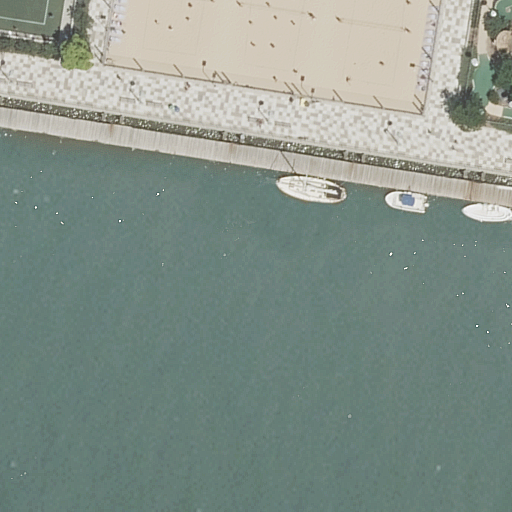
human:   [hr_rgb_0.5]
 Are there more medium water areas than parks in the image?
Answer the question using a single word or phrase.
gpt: no

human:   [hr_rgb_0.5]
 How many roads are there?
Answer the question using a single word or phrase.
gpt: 3

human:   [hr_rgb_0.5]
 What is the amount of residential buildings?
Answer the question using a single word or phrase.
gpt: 0

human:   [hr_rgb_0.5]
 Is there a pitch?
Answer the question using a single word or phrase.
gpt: yes

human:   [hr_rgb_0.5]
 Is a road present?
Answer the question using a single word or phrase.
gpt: yes

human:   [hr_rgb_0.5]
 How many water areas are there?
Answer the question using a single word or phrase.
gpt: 1

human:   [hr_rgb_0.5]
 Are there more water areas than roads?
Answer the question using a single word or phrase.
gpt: no

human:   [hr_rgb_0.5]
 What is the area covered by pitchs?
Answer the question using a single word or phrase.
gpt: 80m2

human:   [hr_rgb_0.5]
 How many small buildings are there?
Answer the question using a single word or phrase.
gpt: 0

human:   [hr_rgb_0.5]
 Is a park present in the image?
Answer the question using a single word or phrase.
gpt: yes

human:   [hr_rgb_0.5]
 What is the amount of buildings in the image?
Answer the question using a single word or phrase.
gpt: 0

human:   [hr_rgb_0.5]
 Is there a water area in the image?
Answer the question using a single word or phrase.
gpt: yes

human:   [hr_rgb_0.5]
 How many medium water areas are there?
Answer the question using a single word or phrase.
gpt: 0

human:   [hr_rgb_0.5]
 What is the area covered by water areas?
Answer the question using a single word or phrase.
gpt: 8015m2

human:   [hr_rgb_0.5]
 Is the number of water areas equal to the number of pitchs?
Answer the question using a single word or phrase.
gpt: yes

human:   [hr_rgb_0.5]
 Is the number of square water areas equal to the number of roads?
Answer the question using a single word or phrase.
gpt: no

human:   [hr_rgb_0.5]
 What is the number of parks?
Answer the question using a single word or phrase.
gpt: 1

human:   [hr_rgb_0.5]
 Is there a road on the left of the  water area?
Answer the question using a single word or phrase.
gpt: yes

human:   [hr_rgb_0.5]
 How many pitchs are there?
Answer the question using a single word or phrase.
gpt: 1

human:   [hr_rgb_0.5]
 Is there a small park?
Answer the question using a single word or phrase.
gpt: no

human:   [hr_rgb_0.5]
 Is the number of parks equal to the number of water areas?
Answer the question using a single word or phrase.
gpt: yes

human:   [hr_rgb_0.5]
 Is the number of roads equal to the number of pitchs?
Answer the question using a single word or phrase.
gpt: no

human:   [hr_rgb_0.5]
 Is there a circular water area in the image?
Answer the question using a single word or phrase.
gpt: no

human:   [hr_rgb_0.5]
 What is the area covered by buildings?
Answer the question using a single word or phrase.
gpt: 0m2

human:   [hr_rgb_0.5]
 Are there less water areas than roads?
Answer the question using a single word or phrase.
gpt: yes

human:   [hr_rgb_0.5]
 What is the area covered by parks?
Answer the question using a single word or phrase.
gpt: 5673m2

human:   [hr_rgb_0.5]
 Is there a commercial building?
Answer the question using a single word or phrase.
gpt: no

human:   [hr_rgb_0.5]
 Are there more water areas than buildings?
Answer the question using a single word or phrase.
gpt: yes

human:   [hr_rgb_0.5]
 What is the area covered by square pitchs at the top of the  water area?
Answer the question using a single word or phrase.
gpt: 0m2

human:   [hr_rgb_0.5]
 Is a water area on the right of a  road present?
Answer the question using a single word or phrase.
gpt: no

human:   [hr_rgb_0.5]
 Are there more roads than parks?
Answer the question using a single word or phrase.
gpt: yes

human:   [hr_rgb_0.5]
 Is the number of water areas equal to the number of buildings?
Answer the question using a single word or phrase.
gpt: no

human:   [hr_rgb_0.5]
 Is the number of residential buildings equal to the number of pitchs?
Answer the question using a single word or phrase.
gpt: no

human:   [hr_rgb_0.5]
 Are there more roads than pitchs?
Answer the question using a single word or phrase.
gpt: yes

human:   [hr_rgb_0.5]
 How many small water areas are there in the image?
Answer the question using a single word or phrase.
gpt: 0

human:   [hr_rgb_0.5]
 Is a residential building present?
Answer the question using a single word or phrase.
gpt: no

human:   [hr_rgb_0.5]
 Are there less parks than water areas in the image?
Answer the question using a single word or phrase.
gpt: no

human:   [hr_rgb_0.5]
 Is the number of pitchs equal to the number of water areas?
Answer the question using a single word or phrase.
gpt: yes

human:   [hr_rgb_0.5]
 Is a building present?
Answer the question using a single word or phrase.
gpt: no

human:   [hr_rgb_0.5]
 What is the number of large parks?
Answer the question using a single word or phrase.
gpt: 1

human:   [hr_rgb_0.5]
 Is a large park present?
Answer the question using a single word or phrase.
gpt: yes

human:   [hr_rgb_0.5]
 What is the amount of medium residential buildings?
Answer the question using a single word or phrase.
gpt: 0

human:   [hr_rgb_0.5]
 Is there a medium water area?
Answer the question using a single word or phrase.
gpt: no

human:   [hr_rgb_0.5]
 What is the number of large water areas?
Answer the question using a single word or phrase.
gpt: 1

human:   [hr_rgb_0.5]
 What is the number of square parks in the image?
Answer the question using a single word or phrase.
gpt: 0

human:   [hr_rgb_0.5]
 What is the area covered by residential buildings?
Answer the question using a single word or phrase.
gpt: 0m2

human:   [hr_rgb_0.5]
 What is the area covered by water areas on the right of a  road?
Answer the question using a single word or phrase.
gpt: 0m2

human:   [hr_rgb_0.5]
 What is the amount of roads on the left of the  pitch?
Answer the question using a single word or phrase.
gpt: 0

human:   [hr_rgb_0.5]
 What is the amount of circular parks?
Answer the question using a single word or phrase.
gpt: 0

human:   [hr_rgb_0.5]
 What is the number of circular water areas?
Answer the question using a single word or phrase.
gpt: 0

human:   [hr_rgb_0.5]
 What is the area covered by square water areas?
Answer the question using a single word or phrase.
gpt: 0m2

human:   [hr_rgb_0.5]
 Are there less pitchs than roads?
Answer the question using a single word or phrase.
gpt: yes

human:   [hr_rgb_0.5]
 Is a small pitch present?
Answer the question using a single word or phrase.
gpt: yes

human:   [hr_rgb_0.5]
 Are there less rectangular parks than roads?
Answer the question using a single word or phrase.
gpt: yes

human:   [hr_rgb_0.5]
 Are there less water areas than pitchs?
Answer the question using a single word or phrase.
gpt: no

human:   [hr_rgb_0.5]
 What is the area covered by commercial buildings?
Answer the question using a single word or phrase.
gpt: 0m2

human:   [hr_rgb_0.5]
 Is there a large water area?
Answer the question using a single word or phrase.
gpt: yes

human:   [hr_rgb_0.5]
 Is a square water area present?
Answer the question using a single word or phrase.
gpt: no

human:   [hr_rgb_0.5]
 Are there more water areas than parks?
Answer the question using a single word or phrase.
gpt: no

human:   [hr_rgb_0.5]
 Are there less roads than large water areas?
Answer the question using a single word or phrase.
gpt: no

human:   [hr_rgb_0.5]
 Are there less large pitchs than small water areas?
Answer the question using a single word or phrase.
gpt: no

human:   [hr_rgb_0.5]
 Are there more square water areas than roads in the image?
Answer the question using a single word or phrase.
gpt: no

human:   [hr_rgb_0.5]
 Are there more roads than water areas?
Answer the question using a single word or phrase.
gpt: yes

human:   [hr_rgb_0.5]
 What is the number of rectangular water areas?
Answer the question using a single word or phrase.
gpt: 1